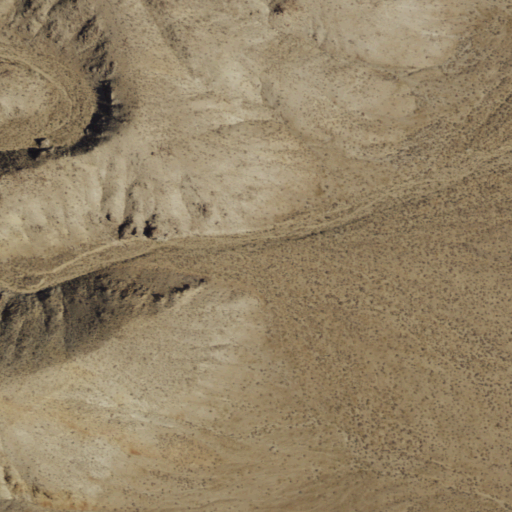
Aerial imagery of valley in Nevada named Breccia Canyon containing only shrub